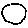
Label: circle